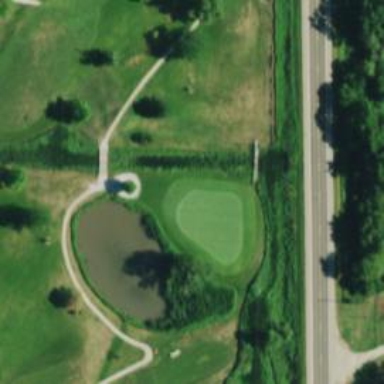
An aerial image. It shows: Area of rough grass used for golf.